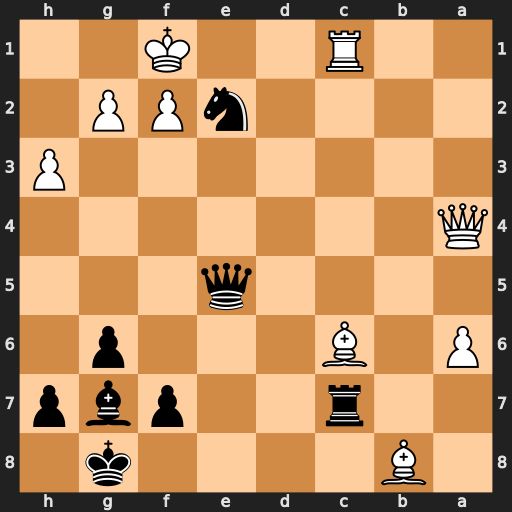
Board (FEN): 1B4k1/2r2pbp/P1B3p1/4q3/Q7/7P/4nPP1/2R2K2
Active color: b
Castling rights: -
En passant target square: -
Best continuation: Nxc1 Qd1 Qa1 Bxc7 Qxa6+